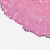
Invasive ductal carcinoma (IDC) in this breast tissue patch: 0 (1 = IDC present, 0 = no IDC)